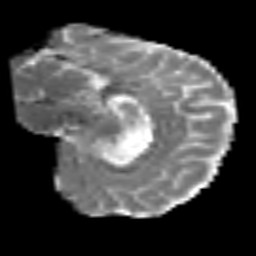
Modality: MD
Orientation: sagittal
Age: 31
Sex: female
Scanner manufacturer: siemens
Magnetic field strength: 3 T
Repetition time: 6.1 s
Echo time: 0.101 s